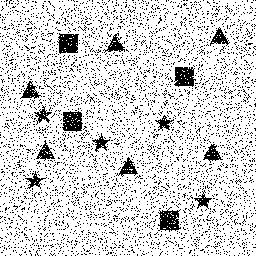
Squares: 4
Triangles: 6
Stars: 5
Total shapes: 15